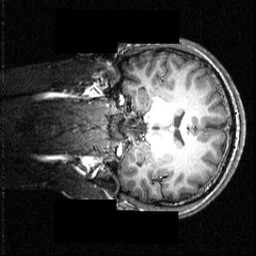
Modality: T1w
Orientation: coronal
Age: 19
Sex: male
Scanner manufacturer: siemens
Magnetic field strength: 3.951 T
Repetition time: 1.5 s
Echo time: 0.00335 s